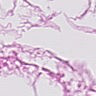
Metastatic tissue present: no